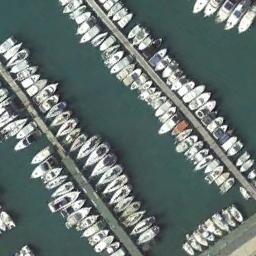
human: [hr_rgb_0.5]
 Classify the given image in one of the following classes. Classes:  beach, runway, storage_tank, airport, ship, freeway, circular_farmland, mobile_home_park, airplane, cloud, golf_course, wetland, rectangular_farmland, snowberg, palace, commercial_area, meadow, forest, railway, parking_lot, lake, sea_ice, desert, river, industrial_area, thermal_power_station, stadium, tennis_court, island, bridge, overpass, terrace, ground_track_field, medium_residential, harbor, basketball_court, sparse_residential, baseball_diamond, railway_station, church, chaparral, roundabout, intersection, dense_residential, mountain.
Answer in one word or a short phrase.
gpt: harbor